Interaction volume radius: 5 \u00c5
Interaction volume height: 10 \u00c5
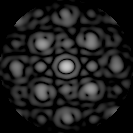
Disorder parameter: 0.324